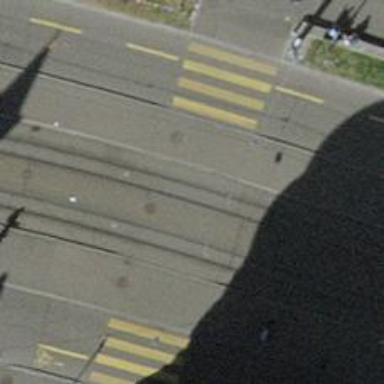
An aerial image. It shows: Tram crossing on the railway.